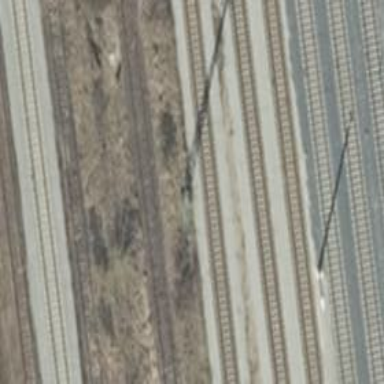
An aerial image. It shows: Disused railway.